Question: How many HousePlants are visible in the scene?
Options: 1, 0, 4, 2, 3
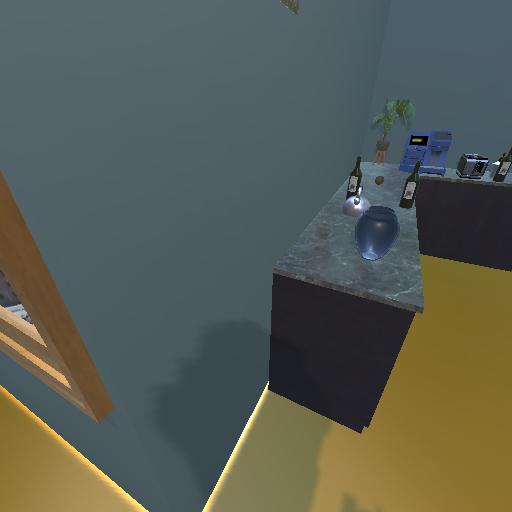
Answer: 1